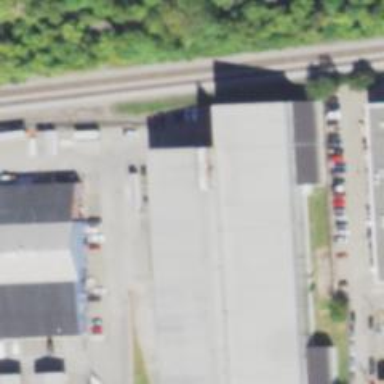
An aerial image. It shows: Warehouse.